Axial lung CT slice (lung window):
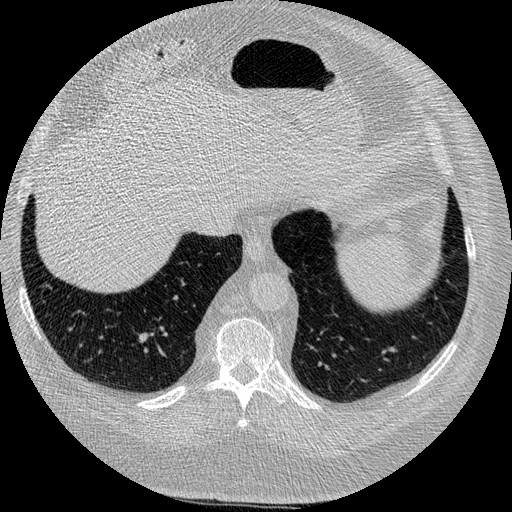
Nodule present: no